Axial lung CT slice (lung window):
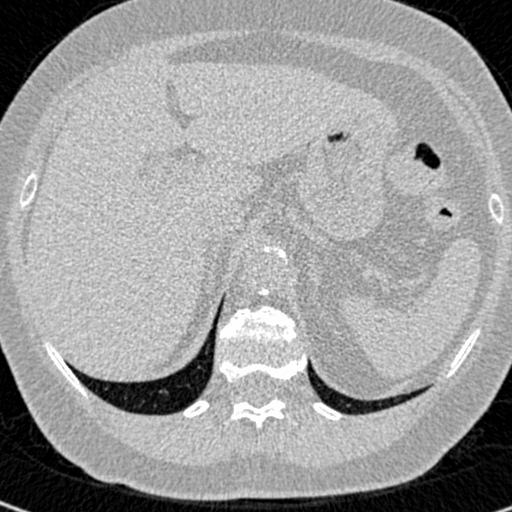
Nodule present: no